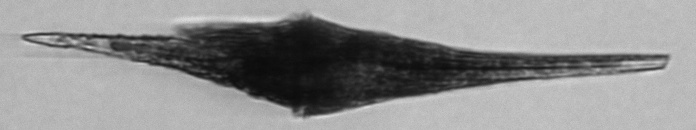
Label: Tripos_furca